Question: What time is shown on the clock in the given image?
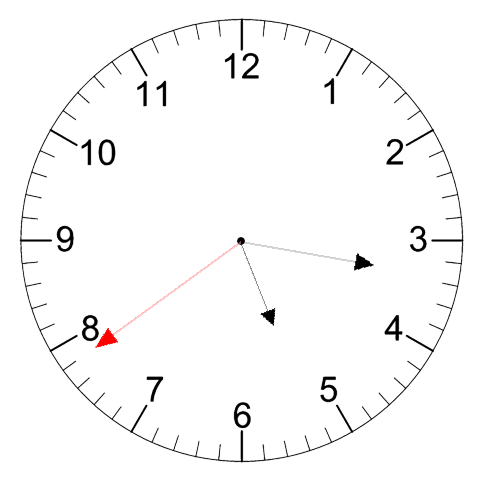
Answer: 05:16:39